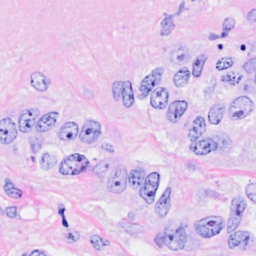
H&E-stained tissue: Breast